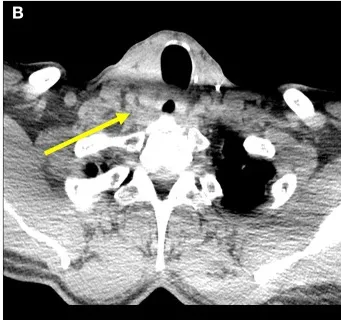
After a 40% decrease in calcitonin, showing stable thyroid bed recurrence.
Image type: radiology (ct)